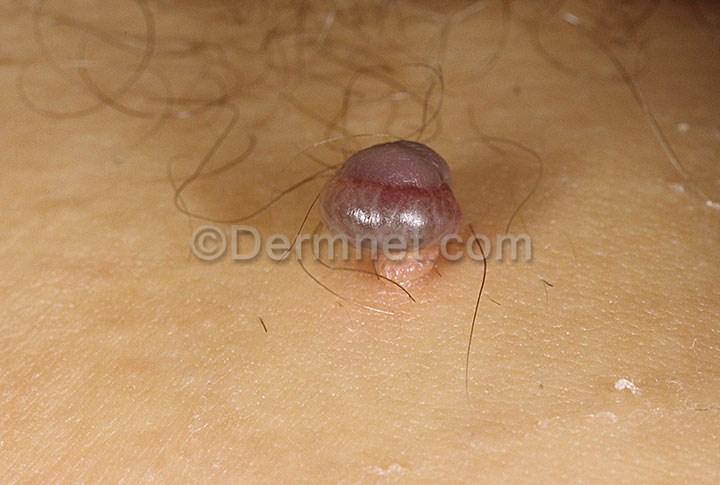
Disease: Seborrheic Keratoses and other Benign Tumors